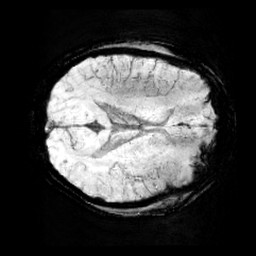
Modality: minIP
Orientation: axial
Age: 11
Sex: male
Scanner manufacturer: siemens
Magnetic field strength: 3 T
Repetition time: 0.027 s
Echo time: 0.02 s